Field crop: tomato
Growth stage: 2
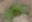
Species: solanum